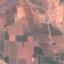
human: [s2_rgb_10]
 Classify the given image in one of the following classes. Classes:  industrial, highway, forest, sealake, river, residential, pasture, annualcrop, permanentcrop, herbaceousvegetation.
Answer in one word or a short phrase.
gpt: PermanentCrop